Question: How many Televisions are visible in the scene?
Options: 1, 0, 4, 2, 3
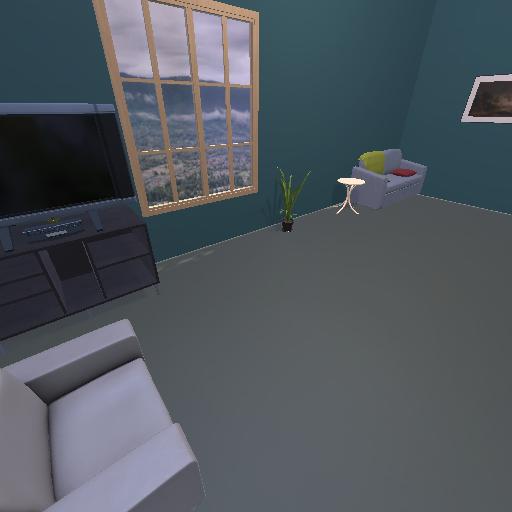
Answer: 1